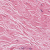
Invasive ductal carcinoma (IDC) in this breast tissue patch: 0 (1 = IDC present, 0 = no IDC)